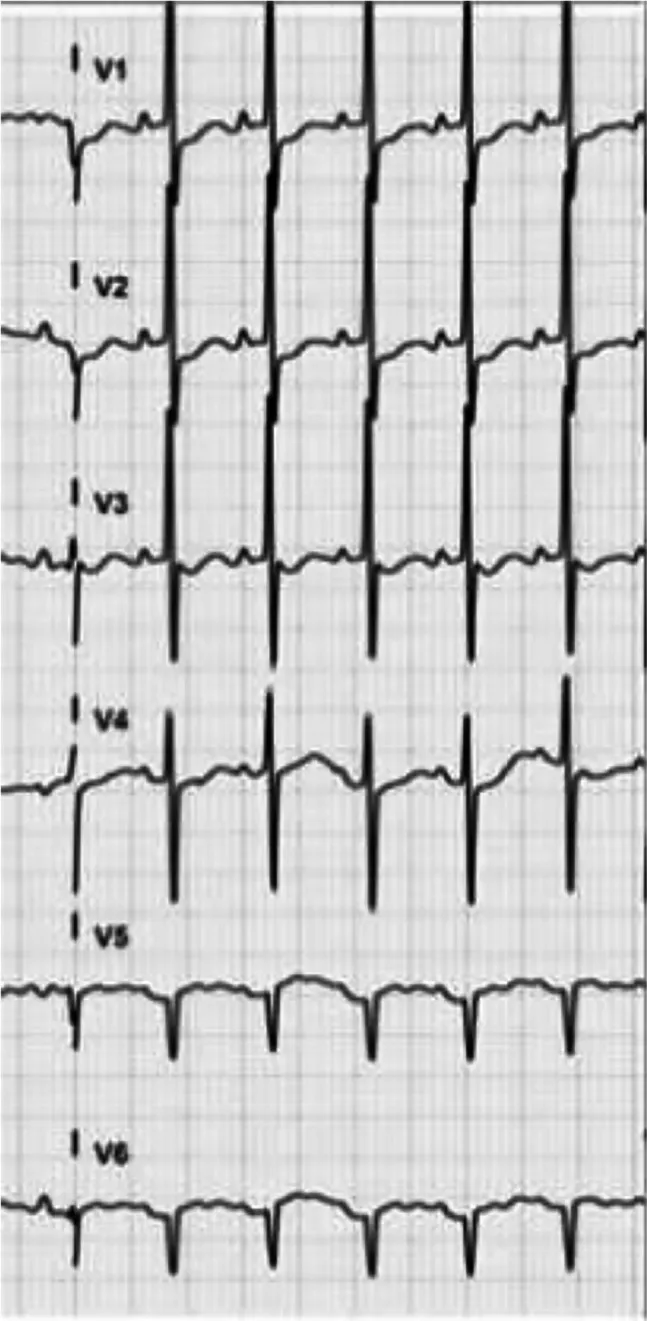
Moderate ST depression in most precordial leads.
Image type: electrography (ekg)